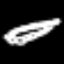
Label: line